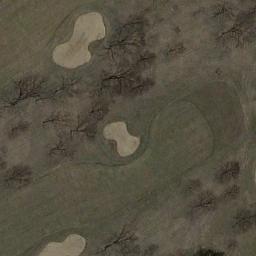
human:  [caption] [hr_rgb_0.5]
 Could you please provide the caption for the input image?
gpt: There are a few bunkers and many withered trees on a large lawn on the golf course .

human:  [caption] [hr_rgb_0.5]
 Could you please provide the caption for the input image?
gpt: The golf course has a fairway, Some bare barrier trees and three sandpits .

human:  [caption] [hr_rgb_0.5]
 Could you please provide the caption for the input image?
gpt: Numerous  trees are beside the golf course .

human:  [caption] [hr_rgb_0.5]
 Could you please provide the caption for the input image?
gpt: There are six bunkers scattered along the road .

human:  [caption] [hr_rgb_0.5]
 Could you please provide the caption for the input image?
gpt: There are three bunkers and some withered trees on the golf course .